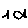
Label: fish